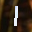
Label: 1